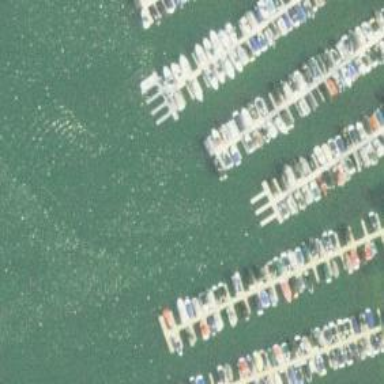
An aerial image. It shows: Man-made pier.